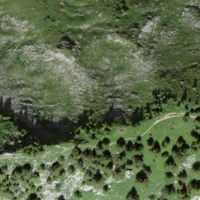
EUNIS habitat code: 32
Species observed at this site:
Lasiocampa quercus